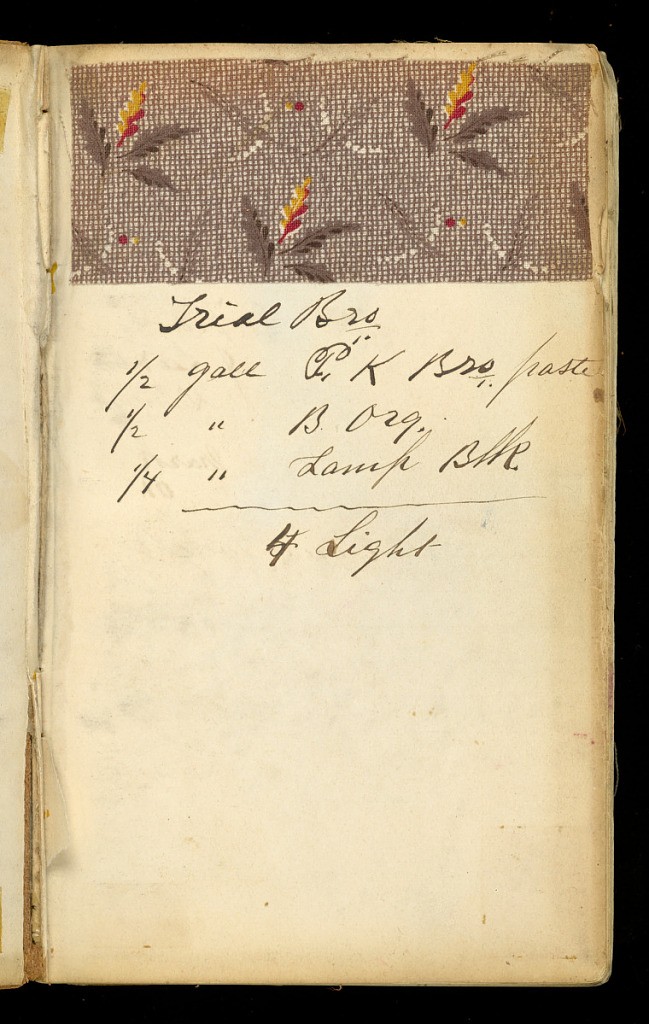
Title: Printer's sample book
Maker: Old Pacific Print Works, Lawrence, MA, USA
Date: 1880
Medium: Cardboard, leather, cotton.
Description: Small notebook with handwritten formulas for dyestuffs to be used for printing textiles. Contains 100 samples of printed textiles.